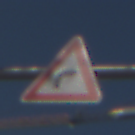
Verkehrszeichen: KurveRechts
Umgebung: Outdoor, Urban
Tageszeit: MorningAfternoon
Wetter: Clear
Licht: Natural
Jahreszeit: NotSpecified
Kontrast: HighContrast